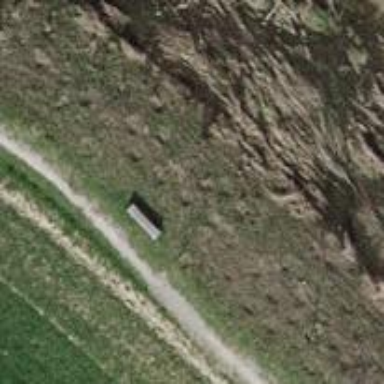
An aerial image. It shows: Bench for seating.